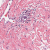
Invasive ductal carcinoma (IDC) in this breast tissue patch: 0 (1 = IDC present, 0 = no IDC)